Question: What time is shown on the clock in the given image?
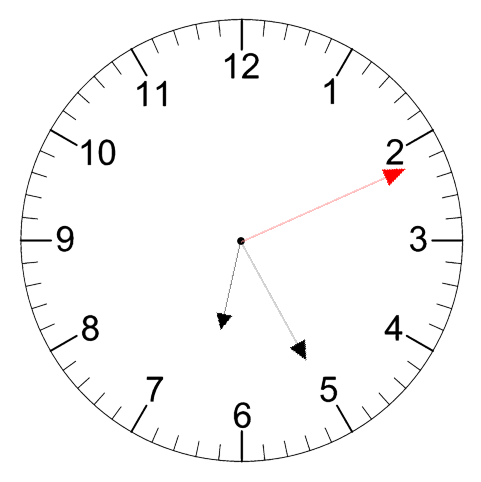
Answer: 06:25:11